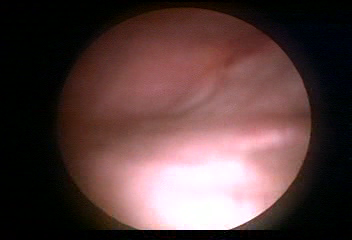
Modality: WLC
Class: Normal mucosa
Bladder cancer association: No